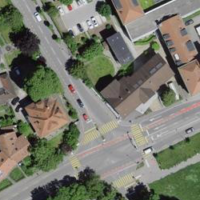
EUNIS habitat code: 54
Species observed at this site:
Allium ursinum